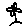
Label: flower